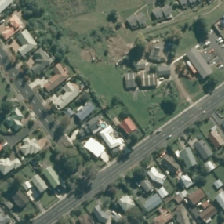
Land cover: urban_parkland